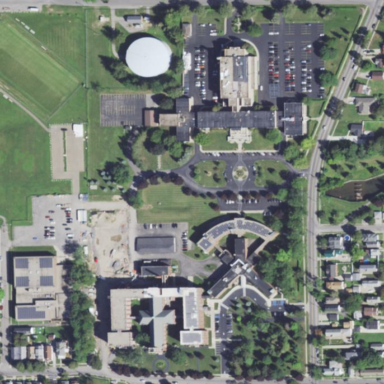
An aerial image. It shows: College.